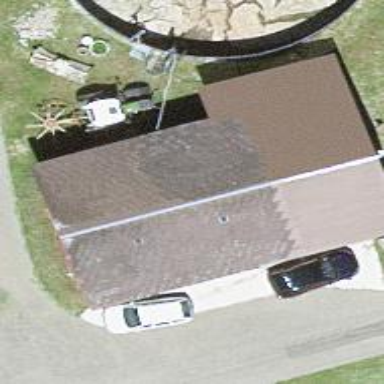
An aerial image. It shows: Shed building.